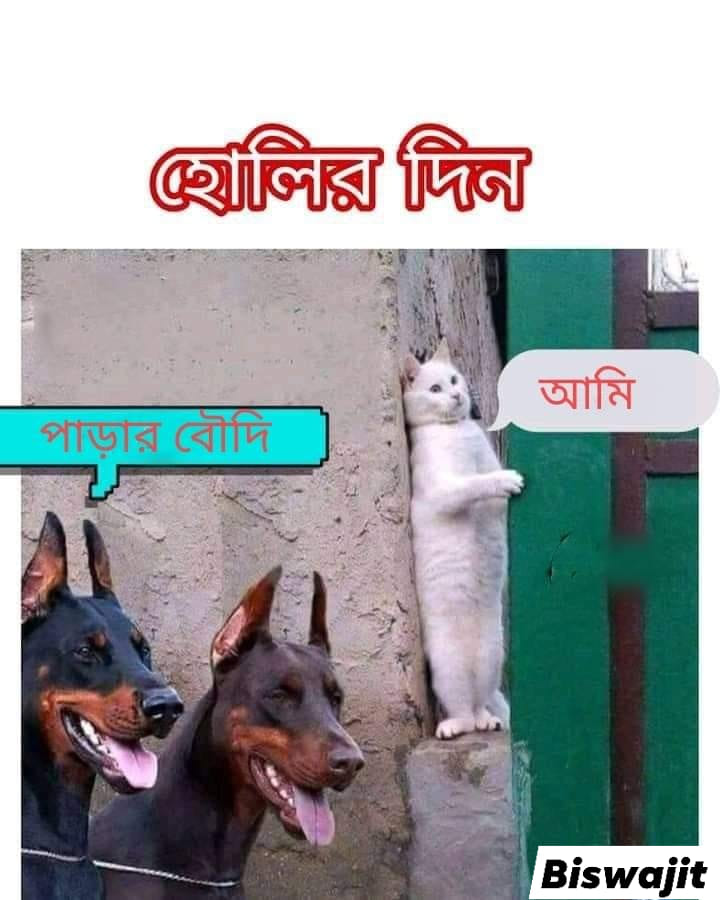
Text: হোলির দিন, পাড়ার বৌদি, আমি
Label: Non Hate